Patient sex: F
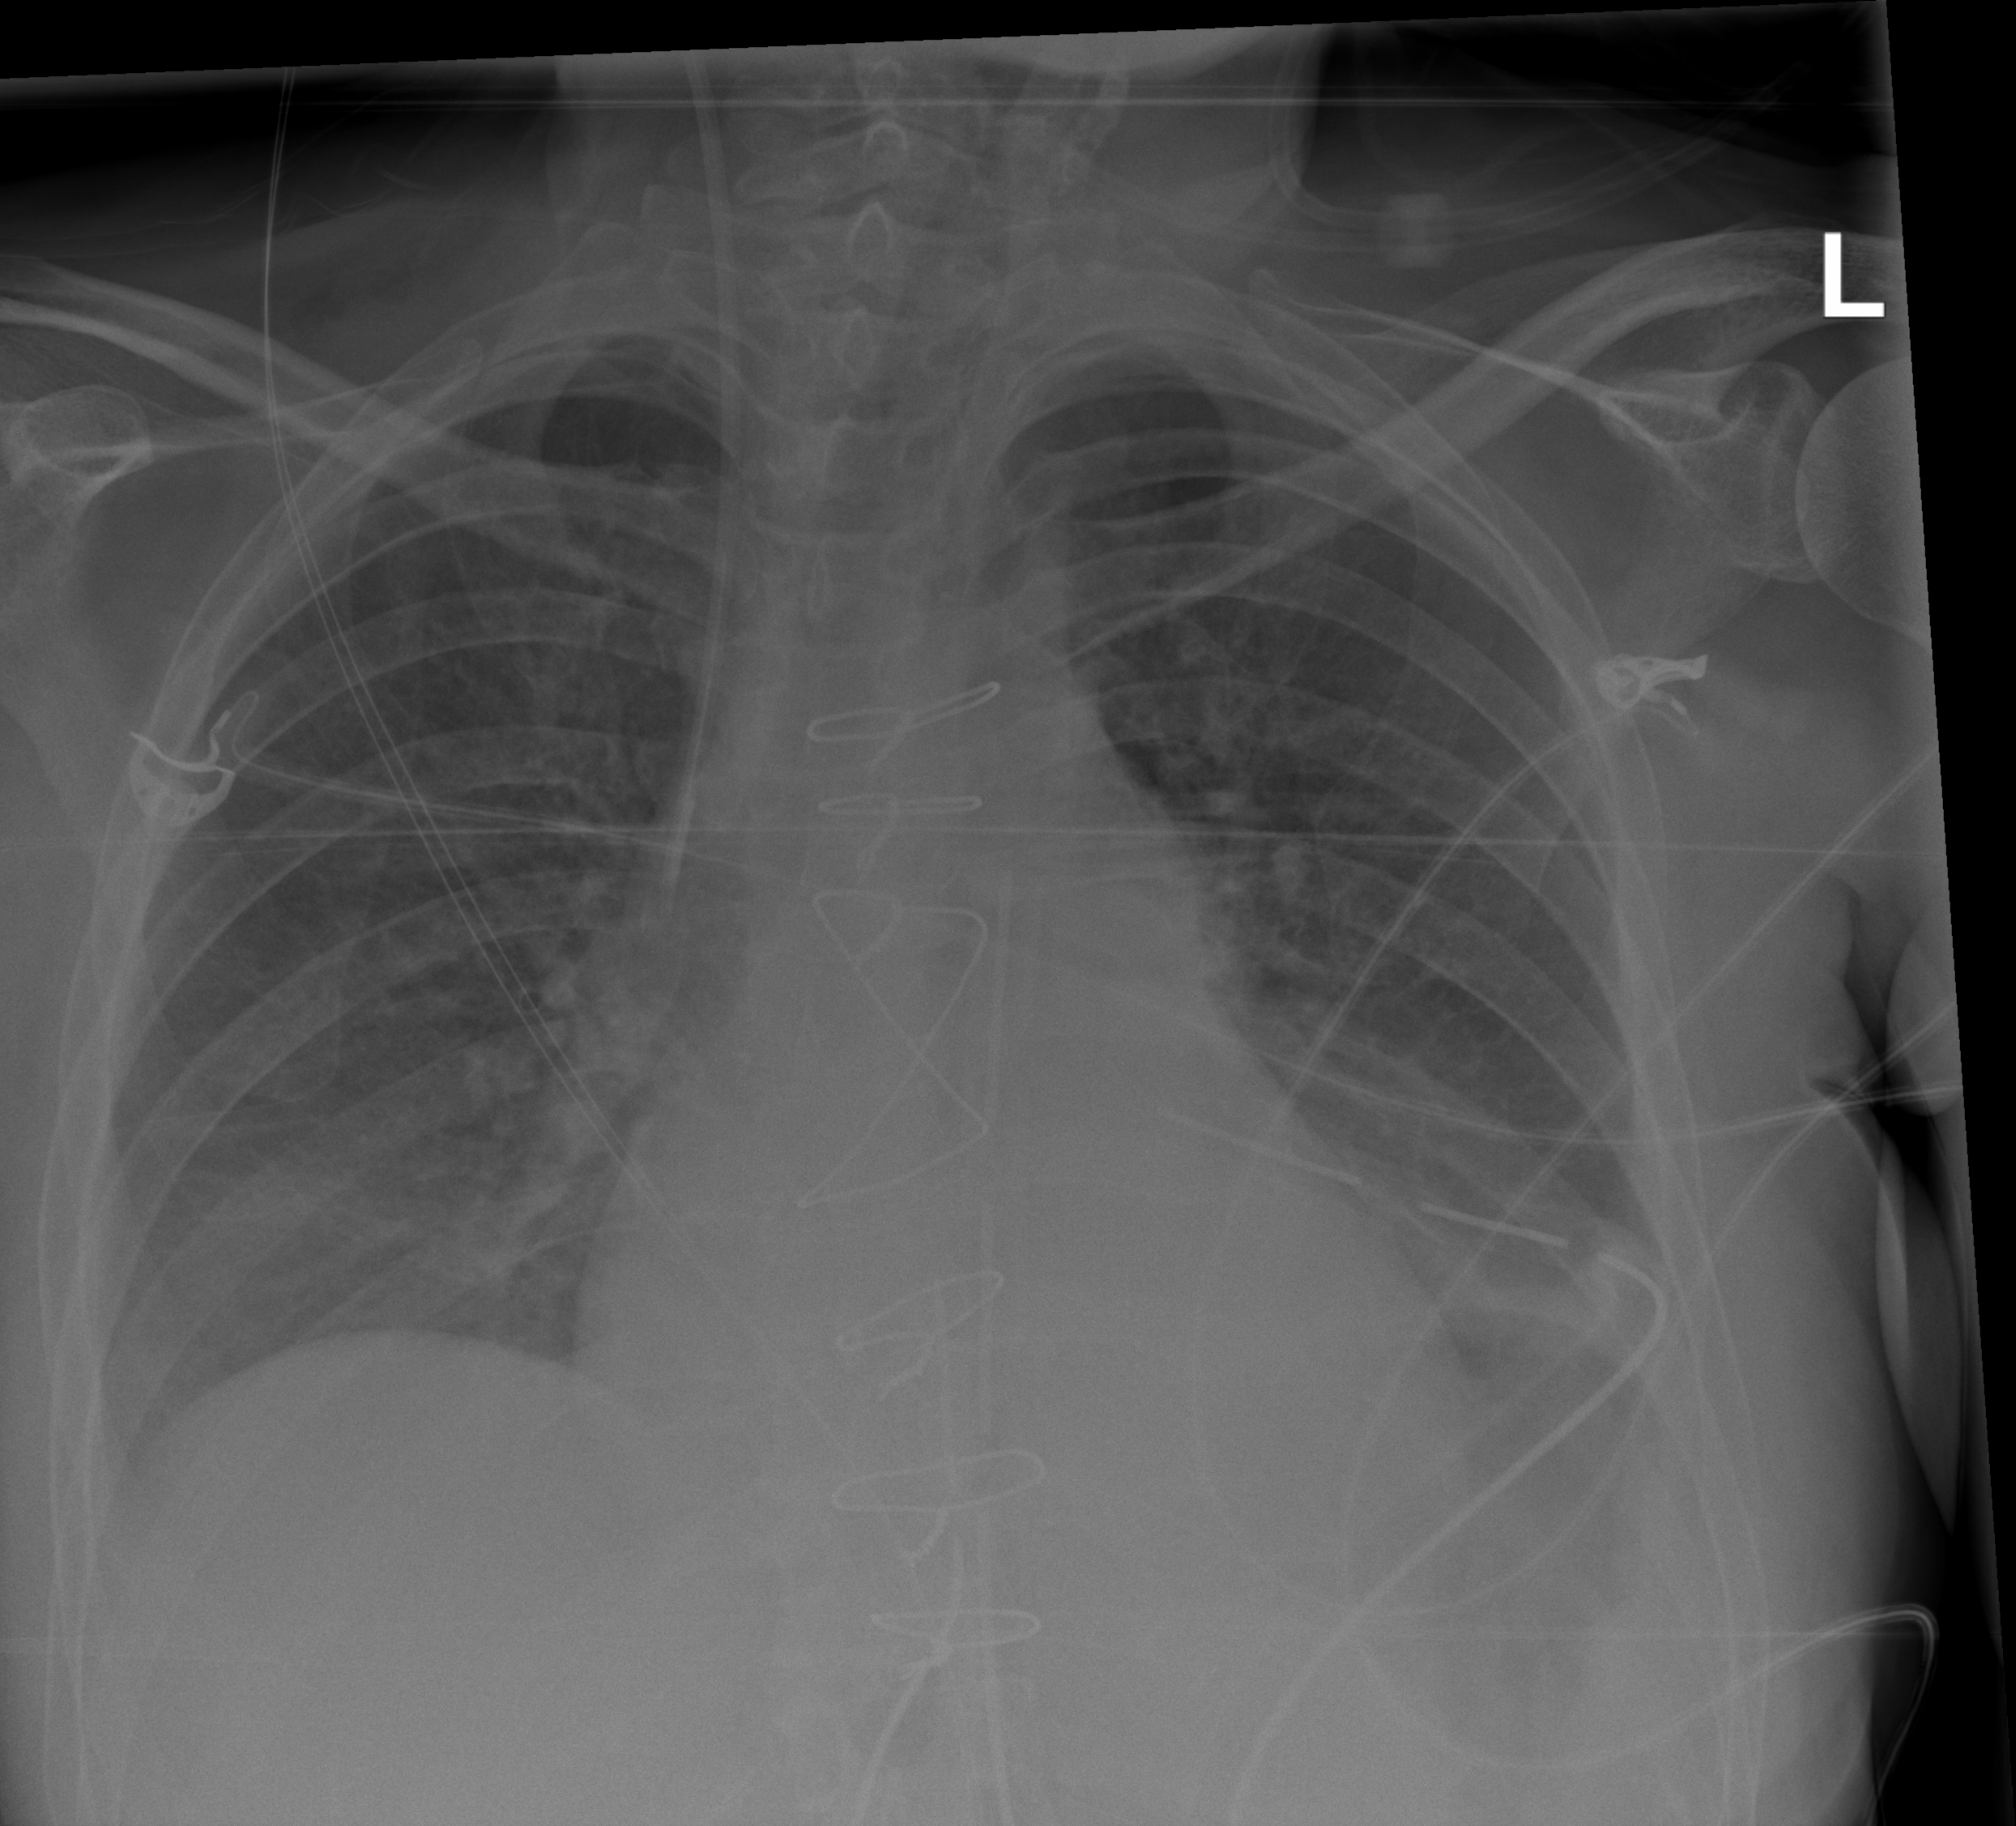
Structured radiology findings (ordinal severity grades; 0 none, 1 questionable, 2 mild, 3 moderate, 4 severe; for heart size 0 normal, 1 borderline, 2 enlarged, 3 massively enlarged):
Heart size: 1
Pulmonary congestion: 0
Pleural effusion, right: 0
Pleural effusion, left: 0
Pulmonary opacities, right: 0
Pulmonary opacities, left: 0
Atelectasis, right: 2
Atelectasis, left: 2